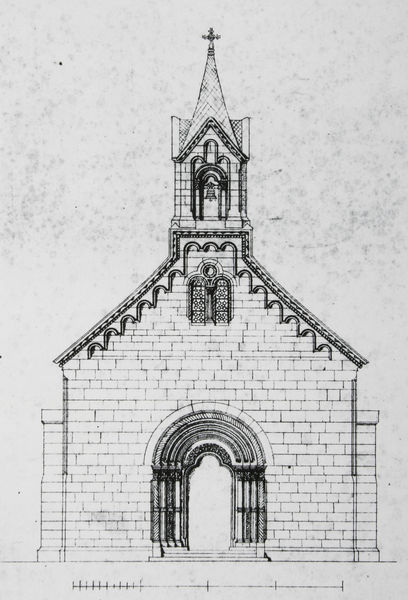
Titel: Kloster Heilsbronn, ehem. Refektorium, Fassadenaufriss, Restaurierungsvorschlag
Künstler: Friedrich von Gärtner
Standort: München
Institution: Architekturmuseum der Technischen Universität
Schlagwörter: weiß, kirchturm, fenster, glas, grau, schwarz, skizze, säule, säulen, zeichnung, dach, gebäude, haus, architektur, spitze, steine, kirche, blatt, front, kirchturmspitze, turm, turmspitze, papier, ansicht, bogen, fassade, giebel, mauer, ziegel, grafik, graphik, linien, pilaster, rundbogen, striche, tor, eingang, glockenturm, kreuz, türmchen, torbogen, druck, schwarzweiß, entwurf, bleiglas, tinte, blat, portal, ziegelsteine, mittelschiff, pforte, glocke, romanik, kapelle, frontansicht, fleckig, plan, legende, archivolte, basilika, massstab, aufriss, romanisch, gemauert, neo, abmessungen, mauerstein, kirchenfenster, zkizze, paradiespforte, klan, werker